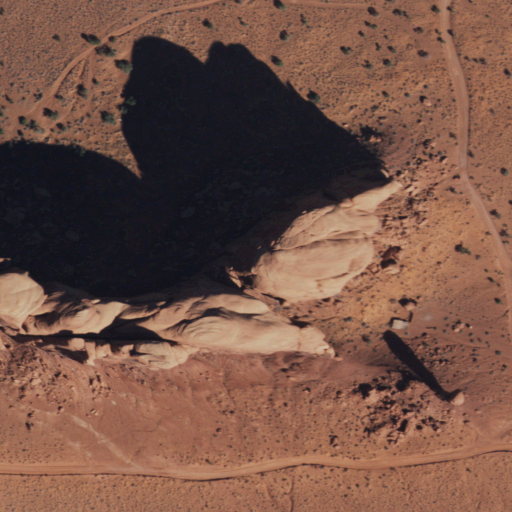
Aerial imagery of mountain in Arizona named Camel Butte containing shrub, grassland, and high intensity development